Question: I have a data set where I want to create a search based on SKU and PO (two columns) and either online or store (one row). Usually I can do a simple 'index(match())' function with one criteria of each, but it becomes complicated when adding a second column to search.

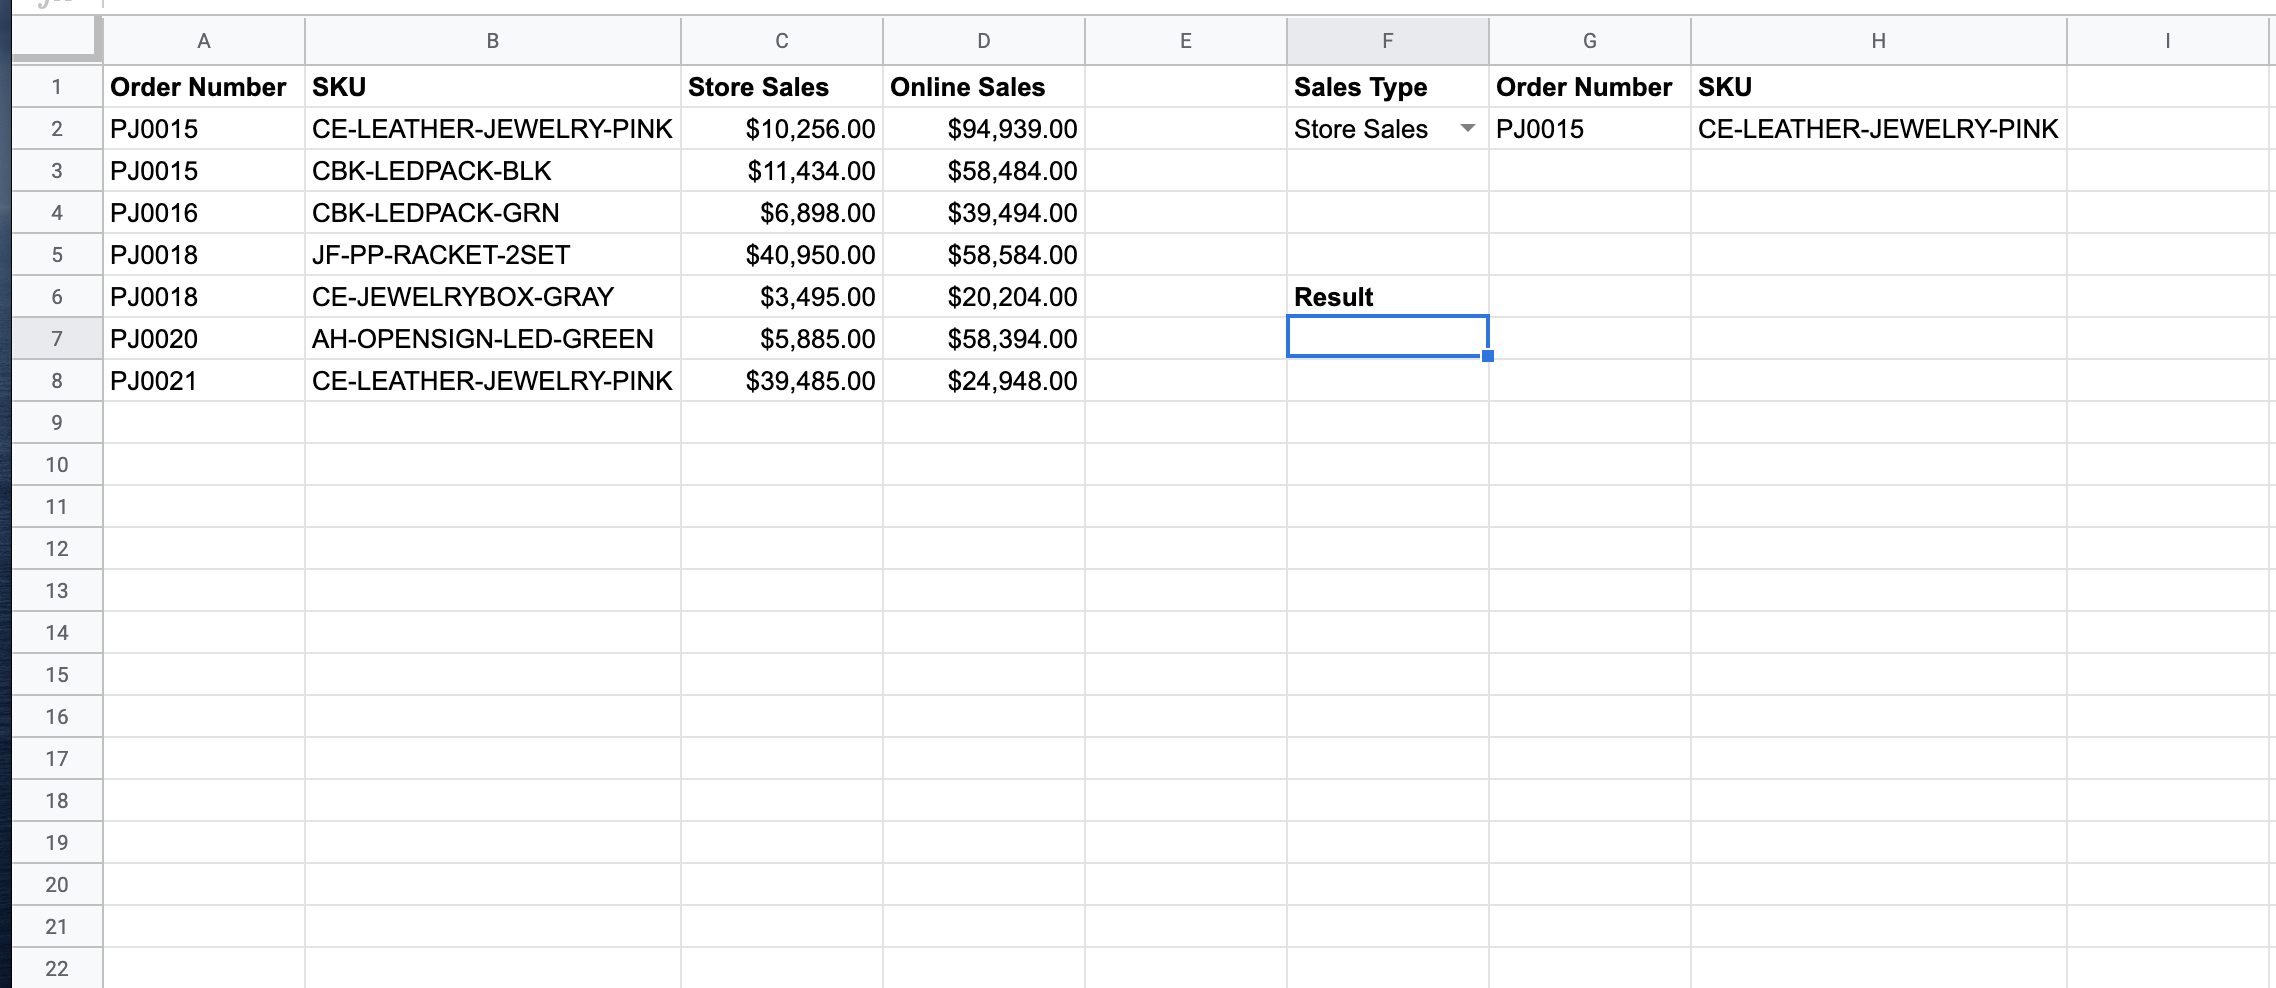
Answer: try:
'''
=FILTER(IF(F2=C1, C:C, D:D), A:A=G2, B:B=H2)
'''